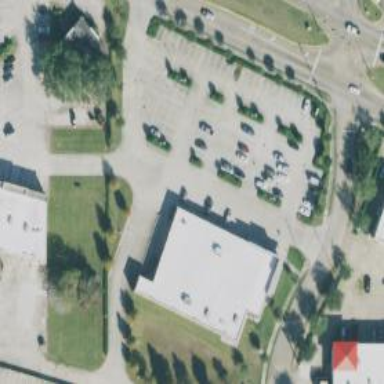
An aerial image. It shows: Retail building housing supermarket.